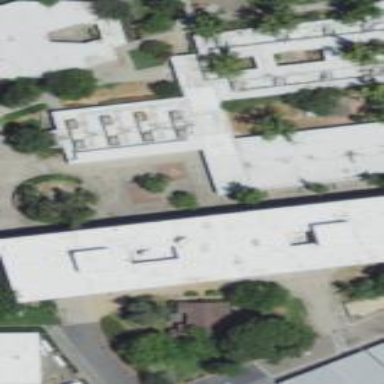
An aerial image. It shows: College building.